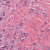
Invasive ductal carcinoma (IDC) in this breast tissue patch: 1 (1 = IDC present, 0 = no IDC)